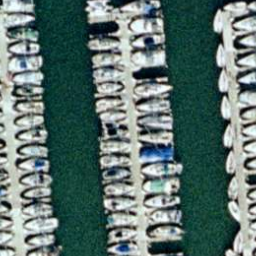
Label: harbor